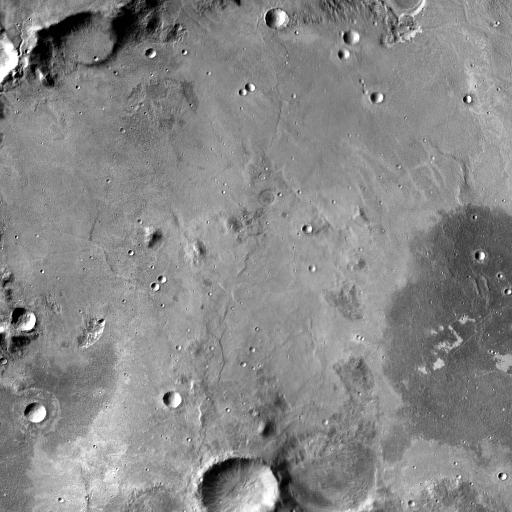
Crater classes present: Background, Other, Buried